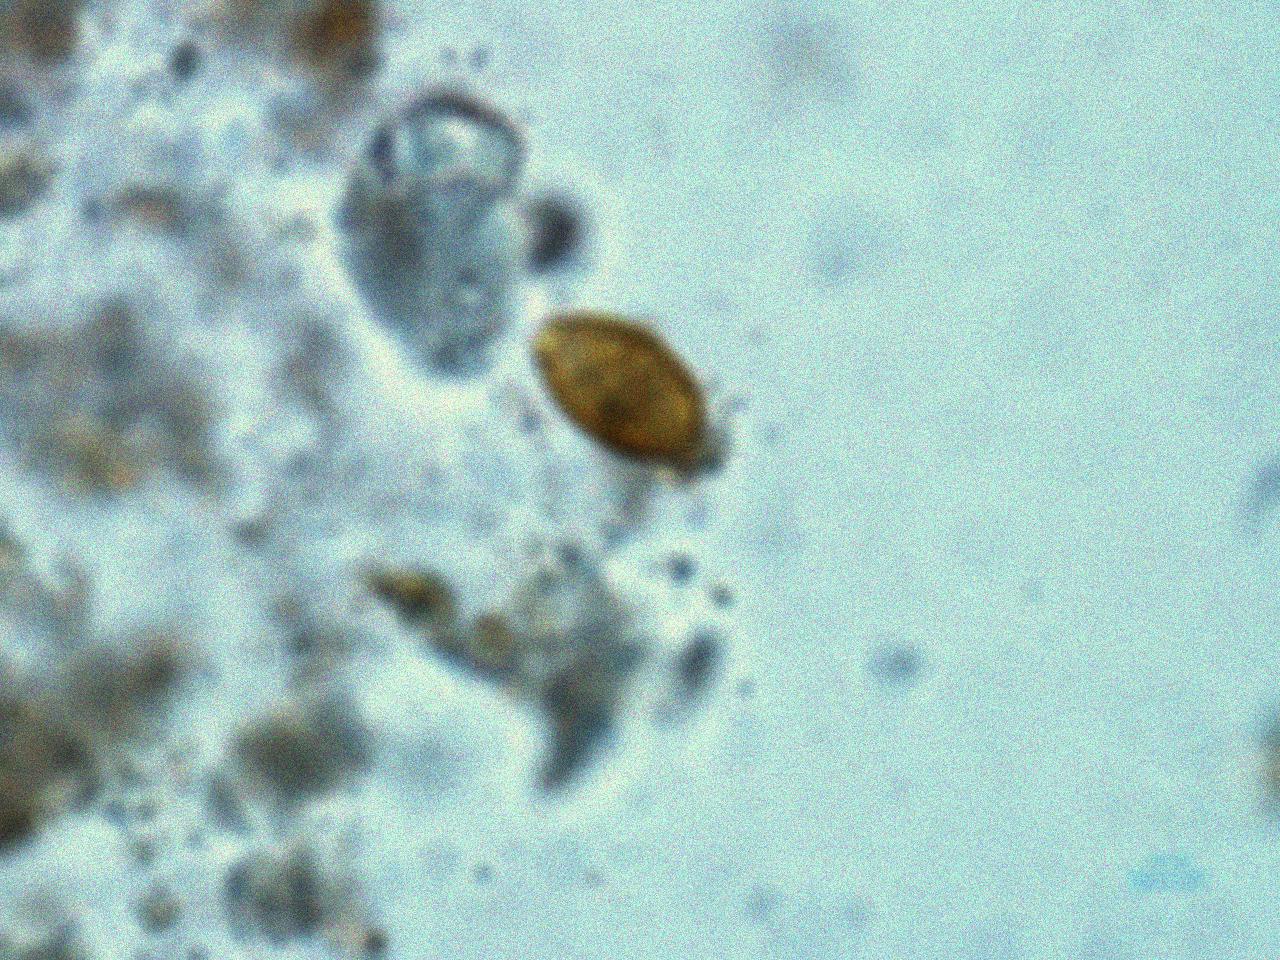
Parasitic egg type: Trichuris trichiura